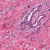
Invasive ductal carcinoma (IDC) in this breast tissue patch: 0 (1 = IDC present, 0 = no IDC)